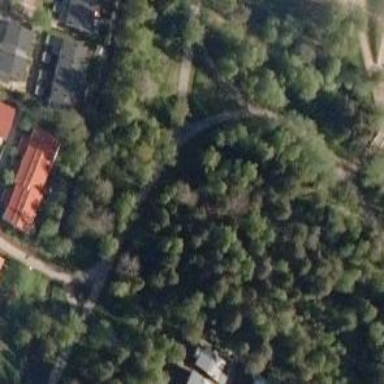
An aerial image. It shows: Path.